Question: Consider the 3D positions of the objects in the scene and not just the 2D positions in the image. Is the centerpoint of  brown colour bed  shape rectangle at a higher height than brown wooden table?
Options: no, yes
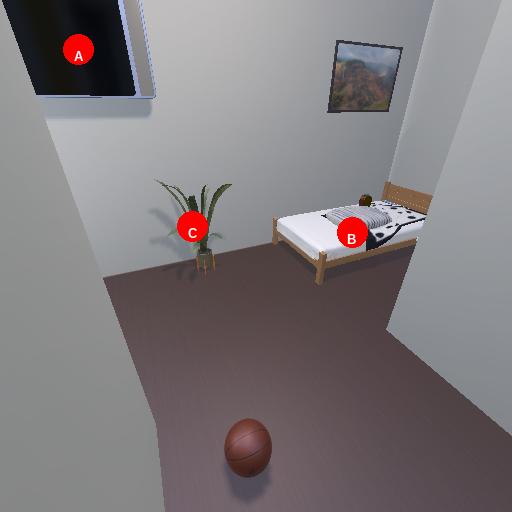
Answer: no